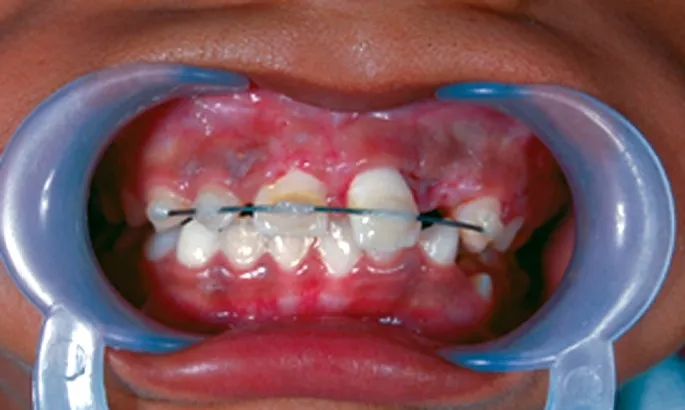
Semi rigid composite wire splint given to immobilize
central incisor.
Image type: medical_photograph (other_medical_photograph)